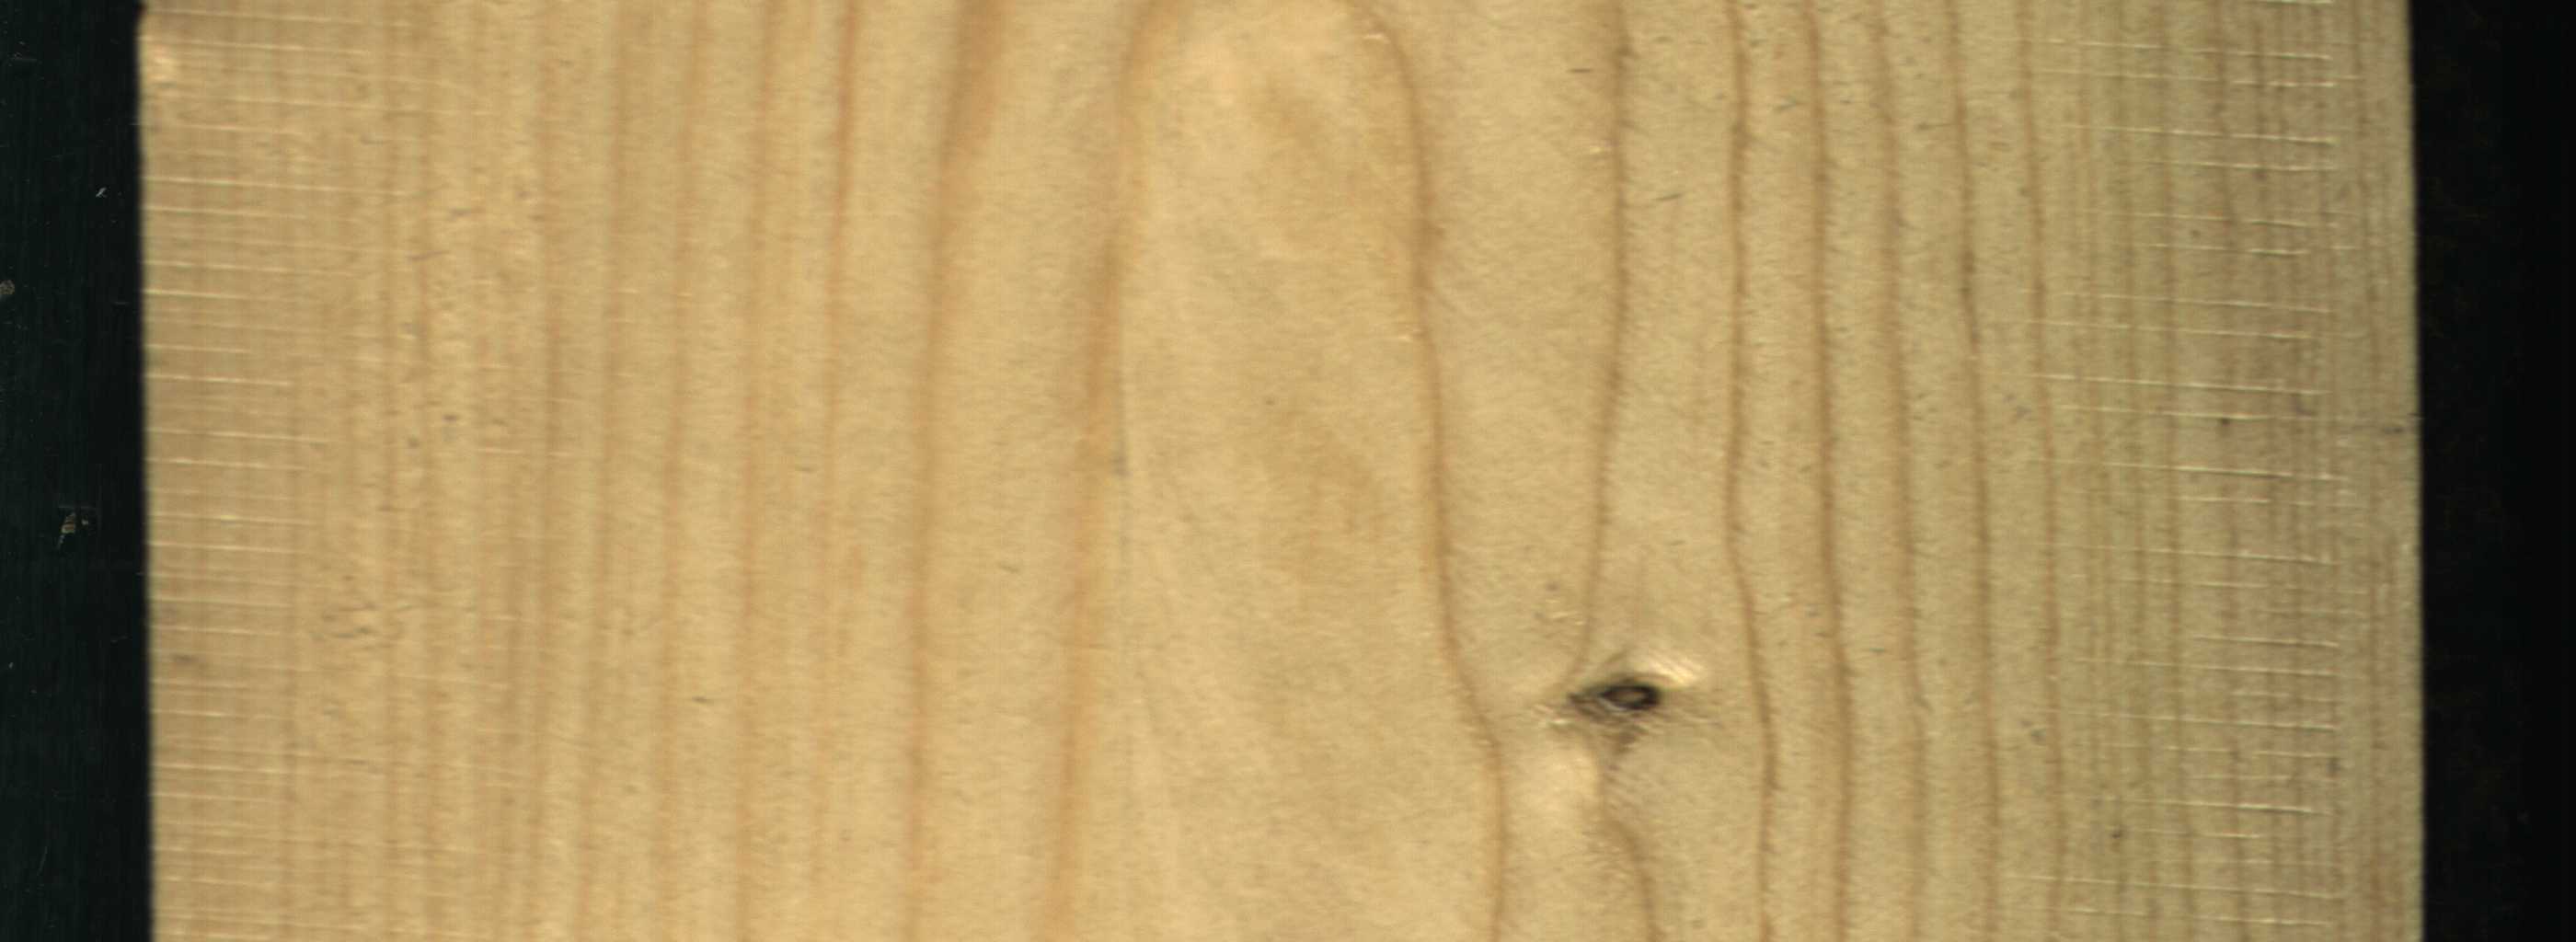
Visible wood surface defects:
Dead_Knot